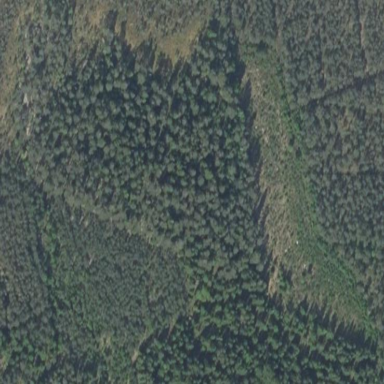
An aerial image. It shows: Clearcut area with scrub vegetation.